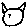
Label: cat